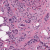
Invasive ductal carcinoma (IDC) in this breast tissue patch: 1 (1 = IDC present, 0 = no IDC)